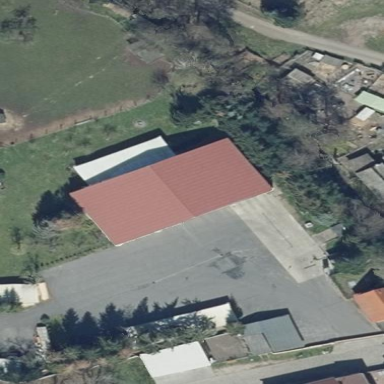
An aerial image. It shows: Gabled building with red roof and gray exterior. The roof is oriented across the building.